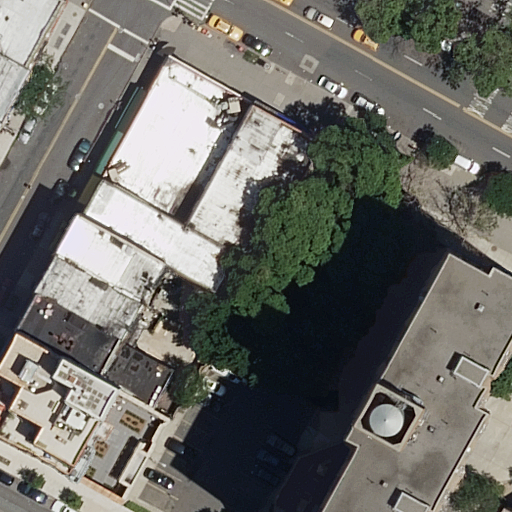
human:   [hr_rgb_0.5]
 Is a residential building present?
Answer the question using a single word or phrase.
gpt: yes

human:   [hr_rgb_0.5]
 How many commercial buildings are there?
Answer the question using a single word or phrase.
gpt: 0

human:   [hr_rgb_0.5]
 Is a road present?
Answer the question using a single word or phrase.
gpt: yes

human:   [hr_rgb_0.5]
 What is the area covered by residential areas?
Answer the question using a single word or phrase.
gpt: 7523m2

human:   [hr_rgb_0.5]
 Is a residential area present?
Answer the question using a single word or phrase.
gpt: yes

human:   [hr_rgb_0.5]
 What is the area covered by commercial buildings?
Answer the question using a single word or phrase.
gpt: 0m2

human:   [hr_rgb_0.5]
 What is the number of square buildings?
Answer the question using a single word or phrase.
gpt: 0

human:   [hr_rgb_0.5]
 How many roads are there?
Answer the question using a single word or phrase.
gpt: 9

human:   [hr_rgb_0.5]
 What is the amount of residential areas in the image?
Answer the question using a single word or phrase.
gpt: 1

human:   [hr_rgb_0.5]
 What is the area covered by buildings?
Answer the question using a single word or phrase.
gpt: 2582m2

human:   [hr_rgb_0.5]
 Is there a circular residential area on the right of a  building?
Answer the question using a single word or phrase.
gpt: no

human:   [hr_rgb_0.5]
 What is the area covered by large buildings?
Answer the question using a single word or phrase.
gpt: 549m2

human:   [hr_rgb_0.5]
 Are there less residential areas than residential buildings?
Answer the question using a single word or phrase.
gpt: yes

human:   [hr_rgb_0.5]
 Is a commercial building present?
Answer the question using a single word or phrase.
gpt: no

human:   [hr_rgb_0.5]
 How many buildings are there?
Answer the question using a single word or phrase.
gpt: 10

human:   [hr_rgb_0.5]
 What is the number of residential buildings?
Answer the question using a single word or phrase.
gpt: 10

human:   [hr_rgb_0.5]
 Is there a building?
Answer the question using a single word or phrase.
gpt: yes

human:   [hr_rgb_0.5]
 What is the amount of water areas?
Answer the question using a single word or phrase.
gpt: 0

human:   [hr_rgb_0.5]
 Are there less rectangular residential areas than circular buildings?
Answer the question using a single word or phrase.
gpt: no

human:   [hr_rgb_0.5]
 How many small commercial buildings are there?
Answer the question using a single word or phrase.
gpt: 0

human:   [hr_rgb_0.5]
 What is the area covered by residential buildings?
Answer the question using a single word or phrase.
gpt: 2582m2

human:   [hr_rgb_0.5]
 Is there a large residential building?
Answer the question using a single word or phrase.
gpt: yes

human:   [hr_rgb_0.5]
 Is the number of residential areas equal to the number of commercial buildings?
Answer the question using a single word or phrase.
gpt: no

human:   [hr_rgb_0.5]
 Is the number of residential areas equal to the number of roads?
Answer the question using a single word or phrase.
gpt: no

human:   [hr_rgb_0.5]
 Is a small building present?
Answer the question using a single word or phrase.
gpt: yes

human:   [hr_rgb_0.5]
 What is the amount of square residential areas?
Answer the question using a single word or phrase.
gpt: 0

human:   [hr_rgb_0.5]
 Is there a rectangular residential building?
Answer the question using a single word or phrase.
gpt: yes

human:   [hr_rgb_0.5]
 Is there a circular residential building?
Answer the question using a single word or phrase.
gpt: no

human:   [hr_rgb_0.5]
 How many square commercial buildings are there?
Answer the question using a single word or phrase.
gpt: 0

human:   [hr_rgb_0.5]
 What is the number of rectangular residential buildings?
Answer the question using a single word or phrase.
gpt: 7

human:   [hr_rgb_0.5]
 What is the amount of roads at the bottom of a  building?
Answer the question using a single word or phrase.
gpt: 3

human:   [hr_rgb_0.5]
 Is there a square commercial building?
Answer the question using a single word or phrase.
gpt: no

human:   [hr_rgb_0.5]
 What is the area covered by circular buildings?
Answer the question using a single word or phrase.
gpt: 0m2

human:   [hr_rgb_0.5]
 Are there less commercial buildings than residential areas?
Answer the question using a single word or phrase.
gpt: yes

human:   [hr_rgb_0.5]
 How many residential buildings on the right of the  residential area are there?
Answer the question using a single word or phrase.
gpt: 0

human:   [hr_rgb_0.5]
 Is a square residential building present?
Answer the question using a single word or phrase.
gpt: no

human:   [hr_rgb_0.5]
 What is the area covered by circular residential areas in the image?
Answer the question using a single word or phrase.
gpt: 0m2

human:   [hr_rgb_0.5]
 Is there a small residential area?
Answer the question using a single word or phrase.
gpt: no

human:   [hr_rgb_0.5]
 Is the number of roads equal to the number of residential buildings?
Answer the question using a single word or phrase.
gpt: no

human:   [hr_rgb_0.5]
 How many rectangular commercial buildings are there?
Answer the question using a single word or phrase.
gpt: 0

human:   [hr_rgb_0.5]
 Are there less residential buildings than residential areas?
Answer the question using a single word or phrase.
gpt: no

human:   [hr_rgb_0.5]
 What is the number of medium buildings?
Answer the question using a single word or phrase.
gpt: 7

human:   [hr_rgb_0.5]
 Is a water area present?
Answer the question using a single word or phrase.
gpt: no

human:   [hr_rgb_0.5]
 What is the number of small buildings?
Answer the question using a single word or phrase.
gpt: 2

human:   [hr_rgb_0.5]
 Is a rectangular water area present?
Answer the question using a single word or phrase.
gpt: no

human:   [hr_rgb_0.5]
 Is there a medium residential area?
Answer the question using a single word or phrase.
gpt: no

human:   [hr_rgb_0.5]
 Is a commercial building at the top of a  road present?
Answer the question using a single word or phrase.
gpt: no

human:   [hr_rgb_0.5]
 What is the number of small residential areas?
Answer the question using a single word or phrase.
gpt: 0

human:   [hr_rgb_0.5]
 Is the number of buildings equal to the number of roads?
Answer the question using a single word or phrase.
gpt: no

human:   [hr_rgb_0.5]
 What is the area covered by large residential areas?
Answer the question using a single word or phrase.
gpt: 7523m2

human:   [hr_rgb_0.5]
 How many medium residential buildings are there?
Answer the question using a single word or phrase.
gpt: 7

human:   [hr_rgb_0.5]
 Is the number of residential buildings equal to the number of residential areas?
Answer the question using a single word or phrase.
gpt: no

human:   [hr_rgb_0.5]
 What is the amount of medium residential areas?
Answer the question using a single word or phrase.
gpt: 0

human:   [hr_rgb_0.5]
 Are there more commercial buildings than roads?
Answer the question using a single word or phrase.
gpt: no

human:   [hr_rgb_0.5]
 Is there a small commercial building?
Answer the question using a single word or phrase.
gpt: no

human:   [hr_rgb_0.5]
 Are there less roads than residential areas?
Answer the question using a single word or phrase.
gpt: no

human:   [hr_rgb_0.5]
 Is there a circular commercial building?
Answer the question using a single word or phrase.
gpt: no

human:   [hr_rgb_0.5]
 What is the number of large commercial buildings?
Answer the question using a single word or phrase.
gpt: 0

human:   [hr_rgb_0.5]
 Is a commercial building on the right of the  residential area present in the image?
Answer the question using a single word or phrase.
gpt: no

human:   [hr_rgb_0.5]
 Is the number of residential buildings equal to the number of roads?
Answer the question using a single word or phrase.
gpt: no

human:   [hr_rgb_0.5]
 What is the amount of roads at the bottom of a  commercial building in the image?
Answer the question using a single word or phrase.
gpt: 0

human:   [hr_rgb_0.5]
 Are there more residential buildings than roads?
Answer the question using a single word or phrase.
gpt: yes

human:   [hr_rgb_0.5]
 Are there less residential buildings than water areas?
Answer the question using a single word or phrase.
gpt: no

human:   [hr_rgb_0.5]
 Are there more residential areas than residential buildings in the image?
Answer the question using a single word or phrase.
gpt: no